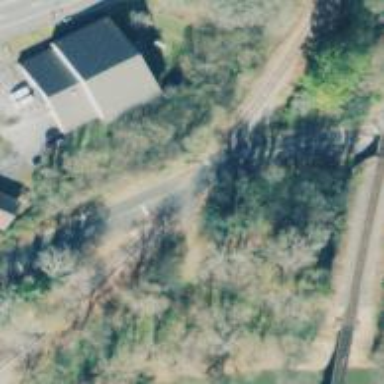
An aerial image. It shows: Railway level crossing.